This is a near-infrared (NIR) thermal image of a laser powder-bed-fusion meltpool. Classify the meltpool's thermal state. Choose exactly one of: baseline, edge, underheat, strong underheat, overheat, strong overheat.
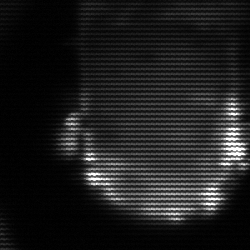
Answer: baseline